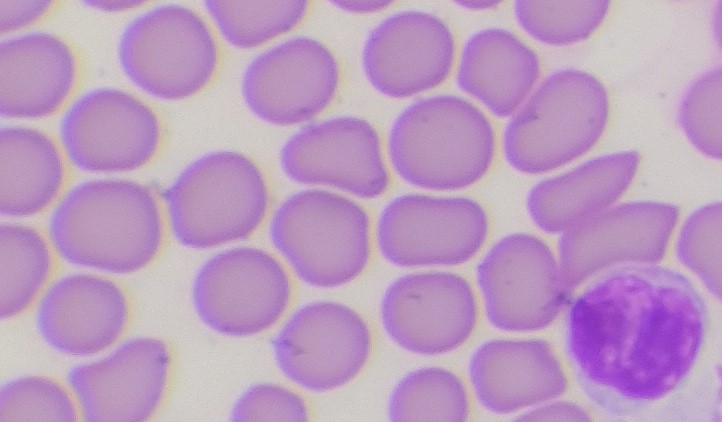
White blood cell type: Lymphocyte